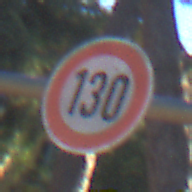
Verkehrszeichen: Geschwindigkeit130
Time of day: MorningAfternoon
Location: Outdoor (Suburban)
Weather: Clear
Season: NotSpecified
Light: Natural